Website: lowes
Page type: payment
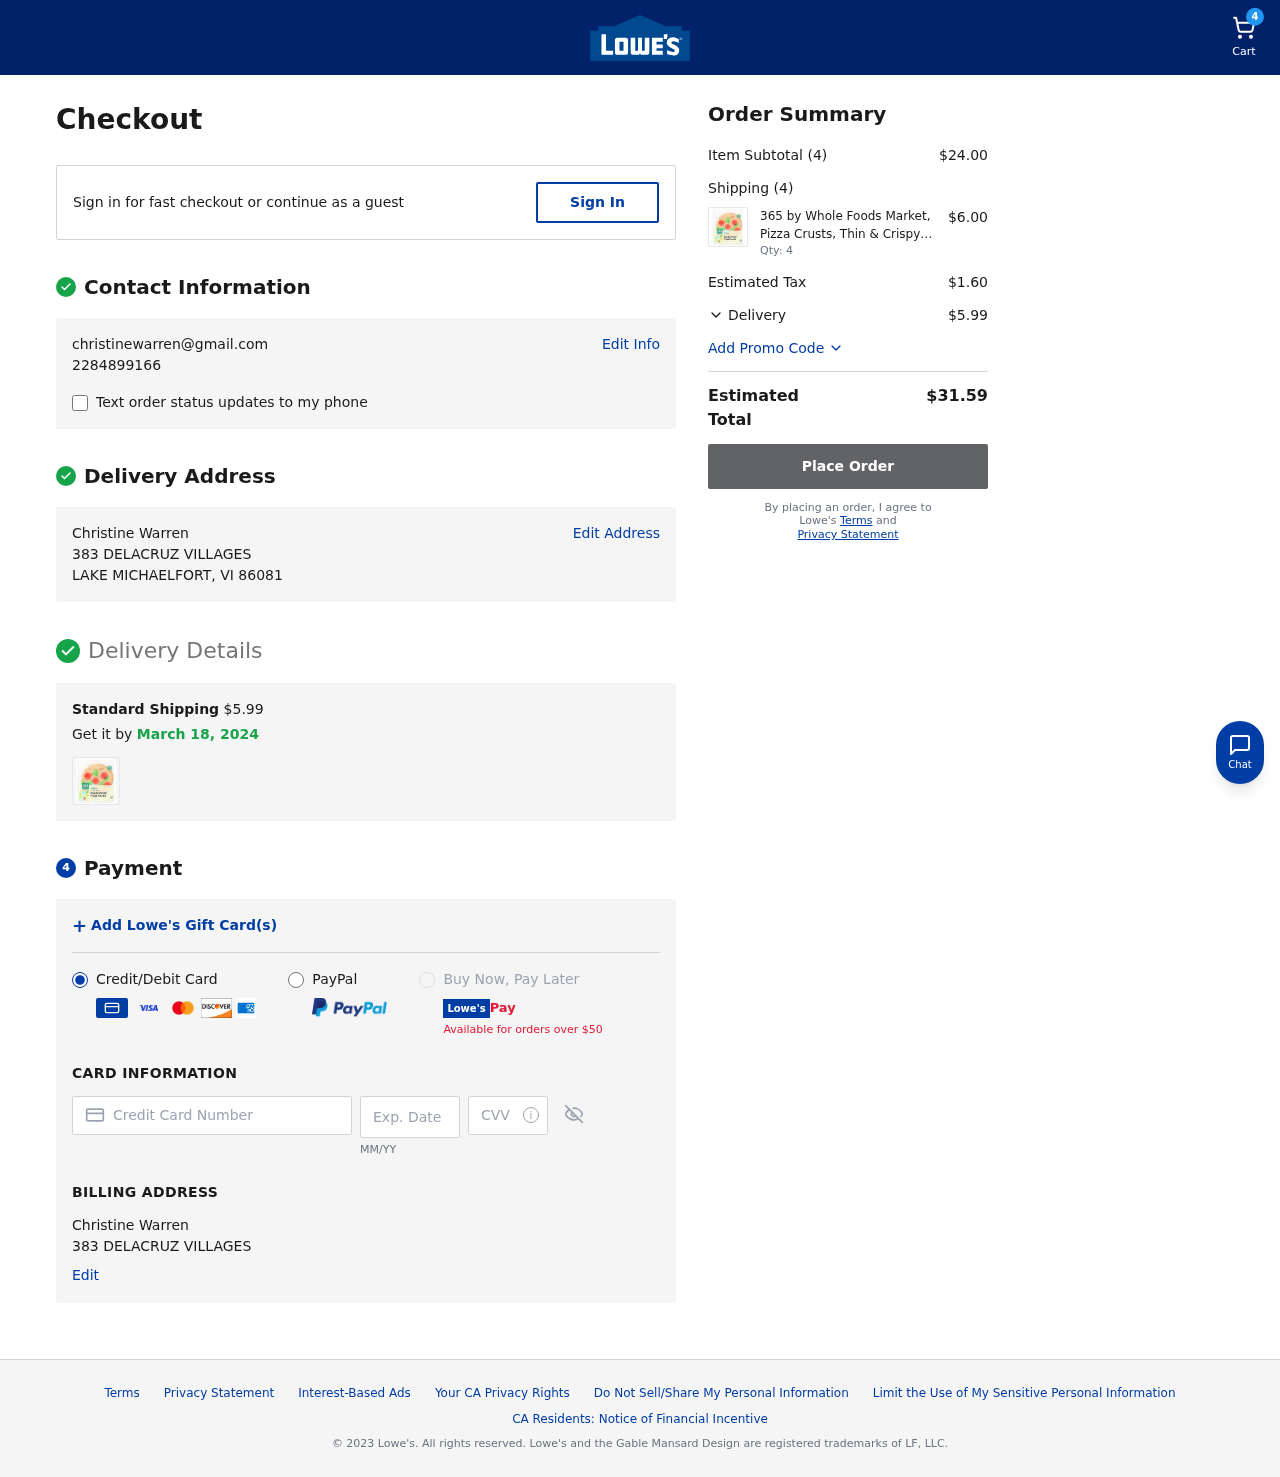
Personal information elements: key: PII_CARD_CVV
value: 745
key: PII_CARD_EXPIRY
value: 07/27
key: PII_CARD_NUMBER
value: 5471 2814 1449 2814
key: PII_EMAIL
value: christinewarren@gmail.com
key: PII_FULLNAME
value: Christine Warren
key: PII_FULLNAME2
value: Christine Warren
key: PII_PHONE
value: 2284899166
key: PII_STREET
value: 383 DELACRUZ VILLAGES
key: PII_STREET2
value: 383 DELACRUZ VILLAGES
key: PII_CITY_STATE_ZIP
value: LAKE MICHAELFORT, VI 86081
Product elements: key: PRODUCT1_NAME
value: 365 by Whole Foods Market, Pizza Crusts, Thin & Crispy Rustic White (2 Pack), 3.5 Ounce
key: PRODUCT1_PRICE
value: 6
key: PRODUCT1_QUANTITY
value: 4
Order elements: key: ORDER_NUM_ITEMS
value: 4
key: ORDER_SHIPPING_COST
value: $5.99
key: ORDER_DELIVERY_DATE
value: March 18, 2024
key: ORDER_SUBTOTAL
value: $24.00
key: ORDER_NUM_ITEMS2
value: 4
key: ORDER_TAX
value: $1.60
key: ORDER_SHIPPING_COST2
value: $5.99
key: ORDER_TOTAL
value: $31.59